Question: Here is my 'Model' Class:
'''
public class TechnicalCommitteeDetails
{
public List<String> Documents { get; set; }
public List<String> Sites { get; set; }
public List<String> Testing_Facility { get; set; }
}
'''
Here is my 'Controller' Class:
'''
public ActionResult TechnicalCommitteeDetails()
{
tcd.Documents.Add("Product Bullitiens");
tcd.Documents.Add("MSD");
tcd.Documents.Add("Technical Literature");
tcd.Sites.Add("Pennsylvania");
tcd.Sites.Add("New York");
tcd.Testing_Facility.Add("TEC Service");
tcd.Testing_Facility.Add("Amercian Engineering Testing");
}
'''
Here is my 'View':
'''
@Html.DisplayFor(model => Model.Documents, new { @class = "col-xs-6 no-padding" })
'''

I want that each Documnet appears to be in separate line like as follow:
'''
Documents: Product Bullitiens
MSD
Technical Literature
'''
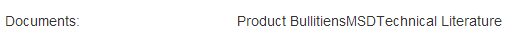
Answer: You could render the list manually instead of using the '@Html.DisplayFor()'.
Example:
'''
<ul>
@foreach(var item in Model.Documents)
{
<li>
item
</li>
}
</ul>
'''
And just style the list the way you want.